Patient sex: M
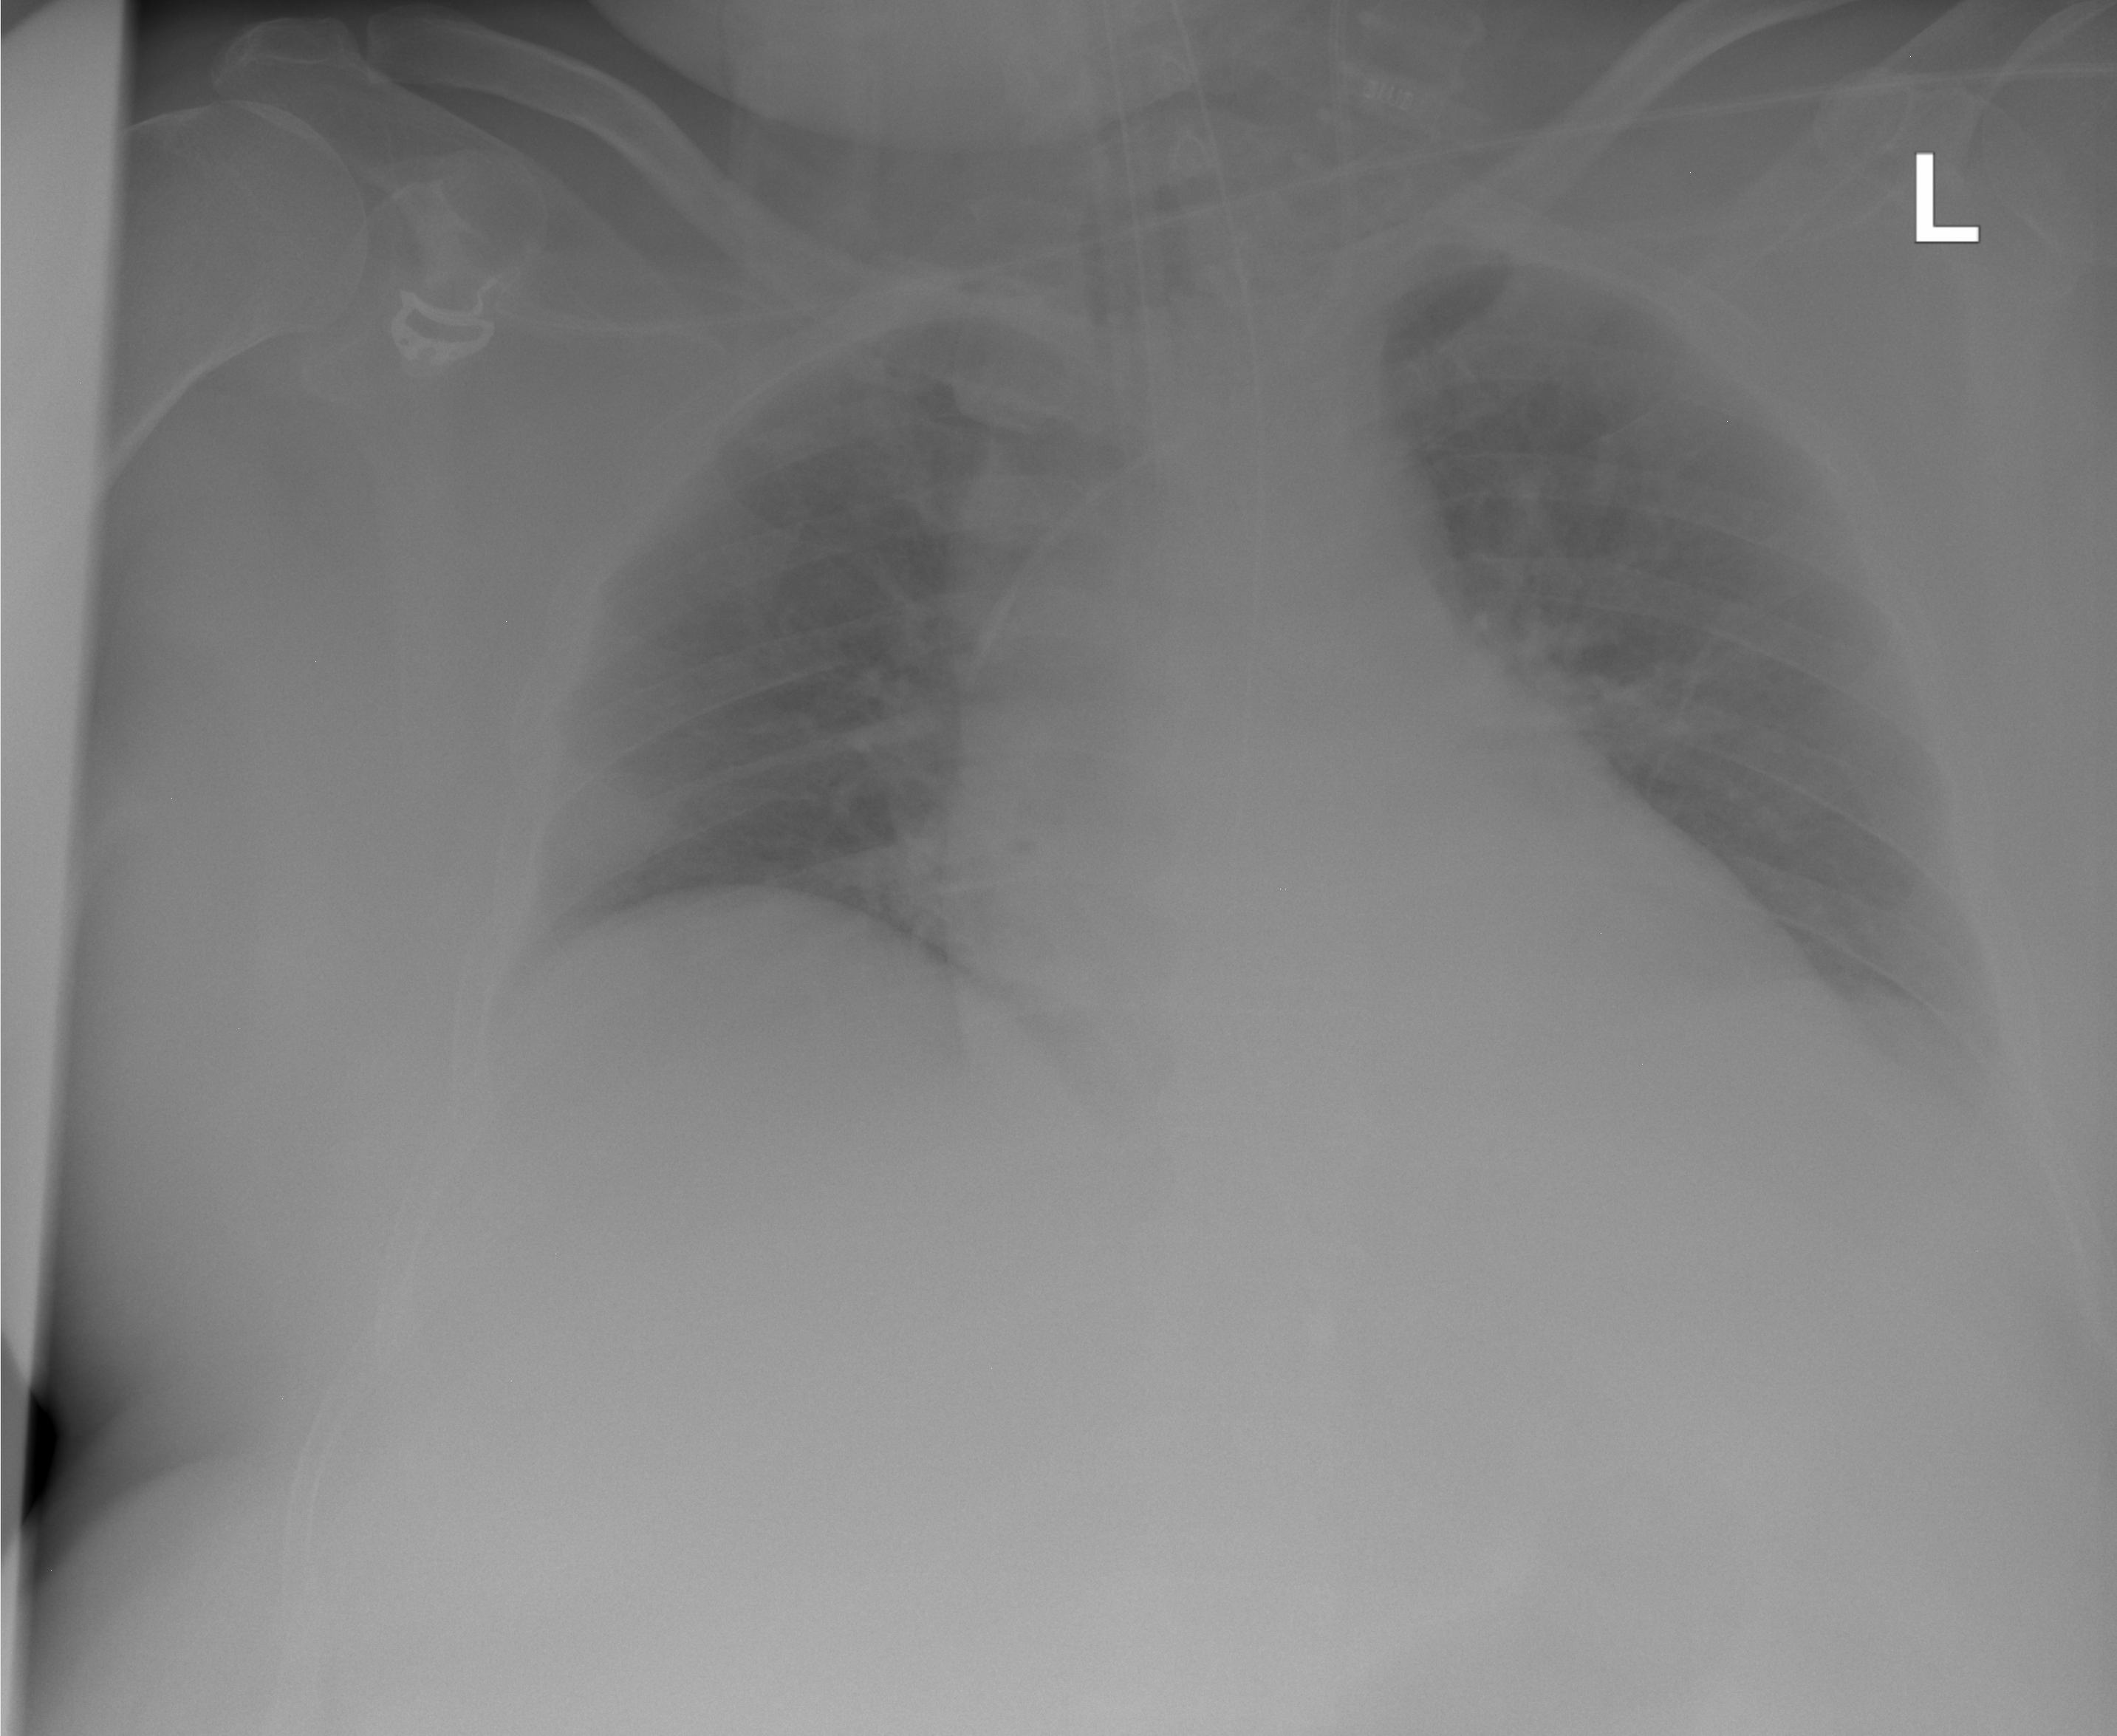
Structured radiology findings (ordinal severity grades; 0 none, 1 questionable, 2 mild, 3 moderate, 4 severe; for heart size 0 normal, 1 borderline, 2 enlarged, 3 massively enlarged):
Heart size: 1
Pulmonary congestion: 0
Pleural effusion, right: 0
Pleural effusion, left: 2
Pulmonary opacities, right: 0
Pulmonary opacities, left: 0
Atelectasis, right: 0
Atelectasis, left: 2